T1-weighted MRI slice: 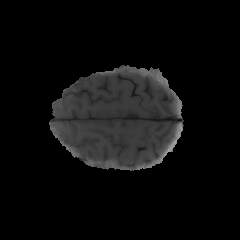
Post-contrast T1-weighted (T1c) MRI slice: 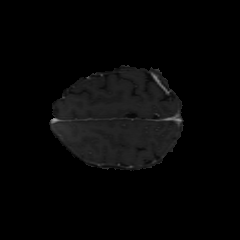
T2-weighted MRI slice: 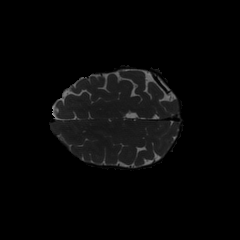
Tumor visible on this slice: no